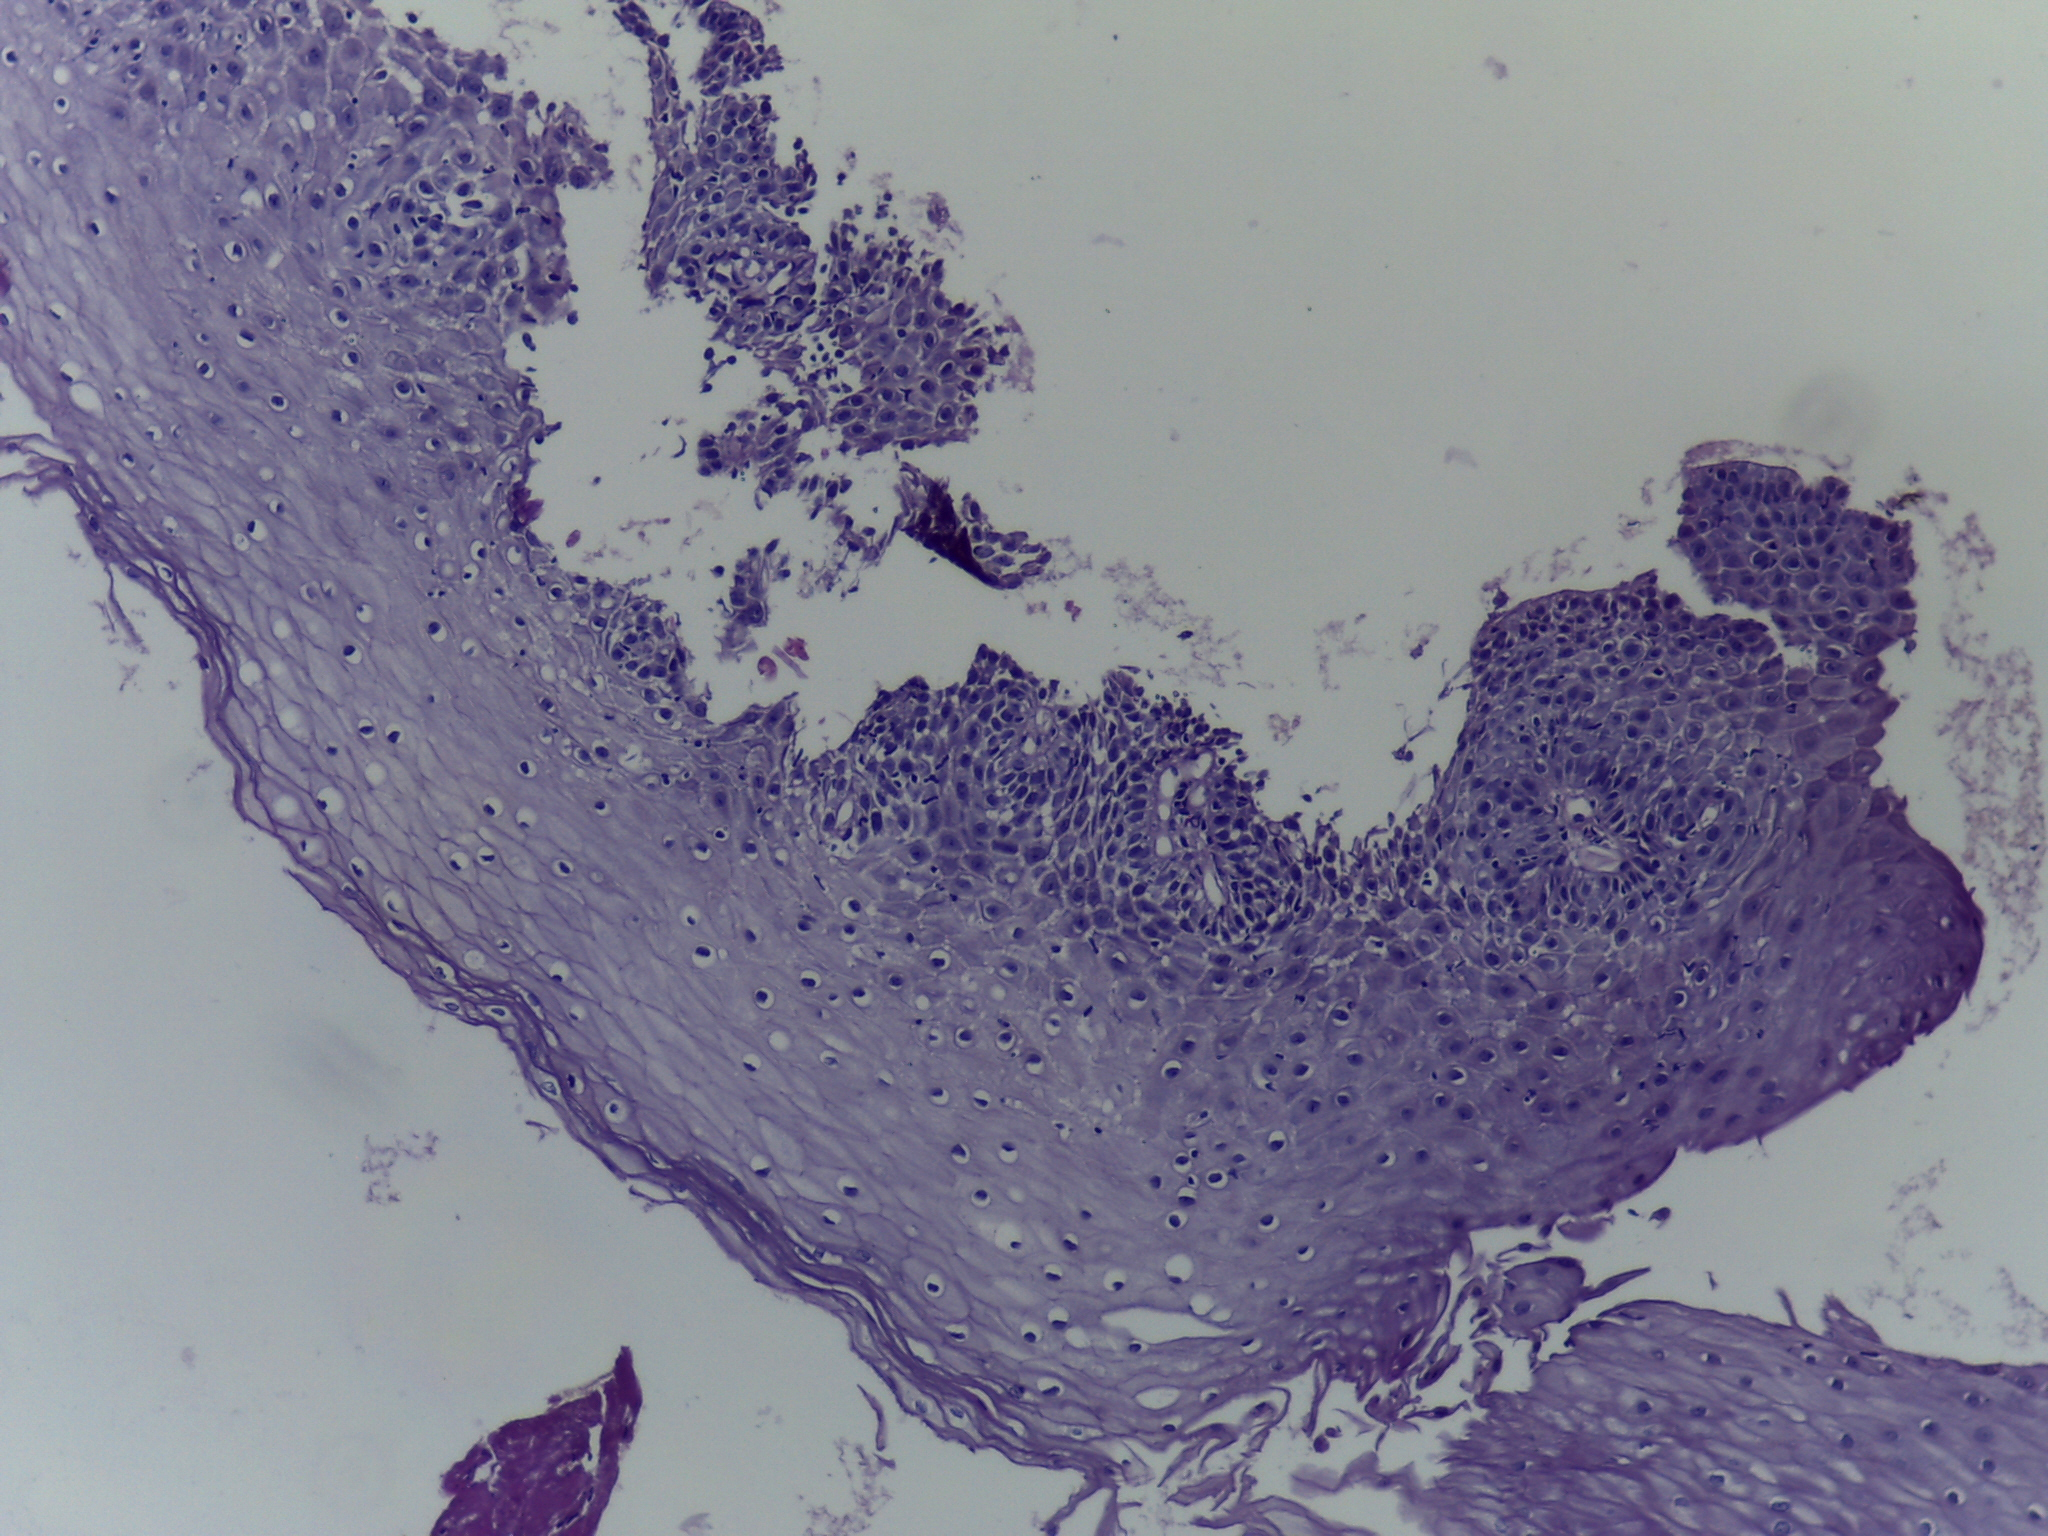
Diagnosis: OSCC